Question: So I have a simple form that the user can enter in a double value.

This is what my form should look like.
However, if the user intentionally or unintentionally enters a non-numeric value it would give me an error:
'''
Input String was not correct format
'''
I heard about a way to do this, which is called exception handling. How do I make my own error message so that the program does not crash?
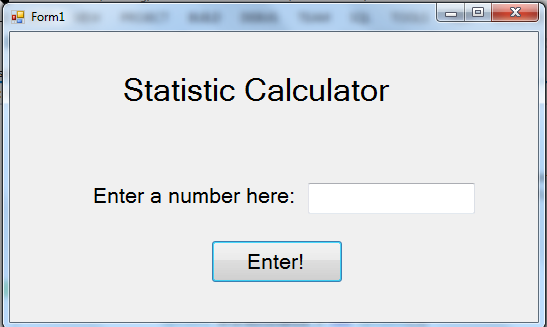
Answer: You can use the following code if you want to use exceptions:
'''
try
{
Double d = Double.Parse(textBox1.Text);
}
catch (FormatException)
{
MessageBox.Show("Your custom message");
}
'''